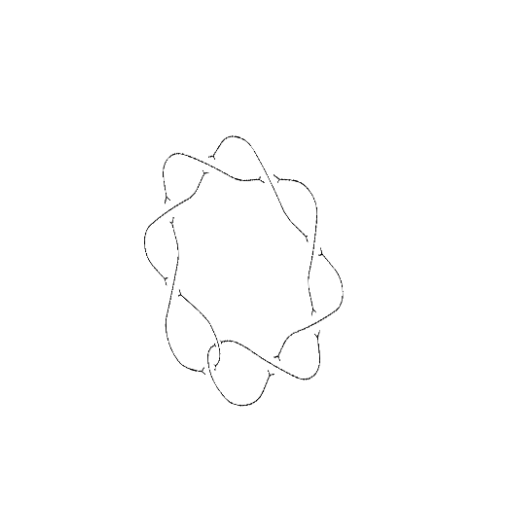
Crossing number: 9